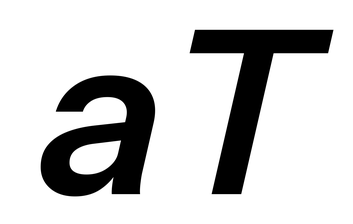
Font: InstrumentSans-Italic_SemiBold_Italic